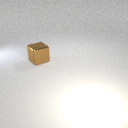
large brown metal cube